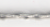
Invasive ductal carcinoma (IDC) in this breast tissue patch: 0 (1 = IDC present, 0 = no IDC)